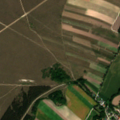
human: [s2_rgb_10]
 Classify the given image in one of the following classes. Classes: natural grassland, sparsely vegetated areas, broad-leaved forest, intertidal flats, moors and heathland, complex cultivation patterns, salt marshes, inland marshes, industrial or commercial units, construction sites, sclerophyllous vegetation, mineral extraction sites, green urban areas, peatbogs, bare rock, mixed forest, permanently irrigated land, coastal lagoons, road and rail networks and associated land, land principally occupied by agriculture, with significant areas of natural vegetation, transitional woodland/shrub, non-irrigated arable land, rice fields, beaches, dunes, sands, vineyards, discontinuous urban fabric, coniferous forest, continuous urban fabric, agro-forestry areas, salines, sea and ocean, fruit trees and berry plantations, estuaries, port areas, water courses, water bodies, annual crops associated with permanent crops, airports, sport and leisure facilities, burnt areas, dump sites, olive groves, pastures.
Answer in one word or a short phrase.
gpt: discontinuous urban fabric, non-irrigated arable land, land principally occupied by agriculture, with significant areas of natural vegetation, coniferous forest, natural grassland